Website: apple
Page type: customer-info-address
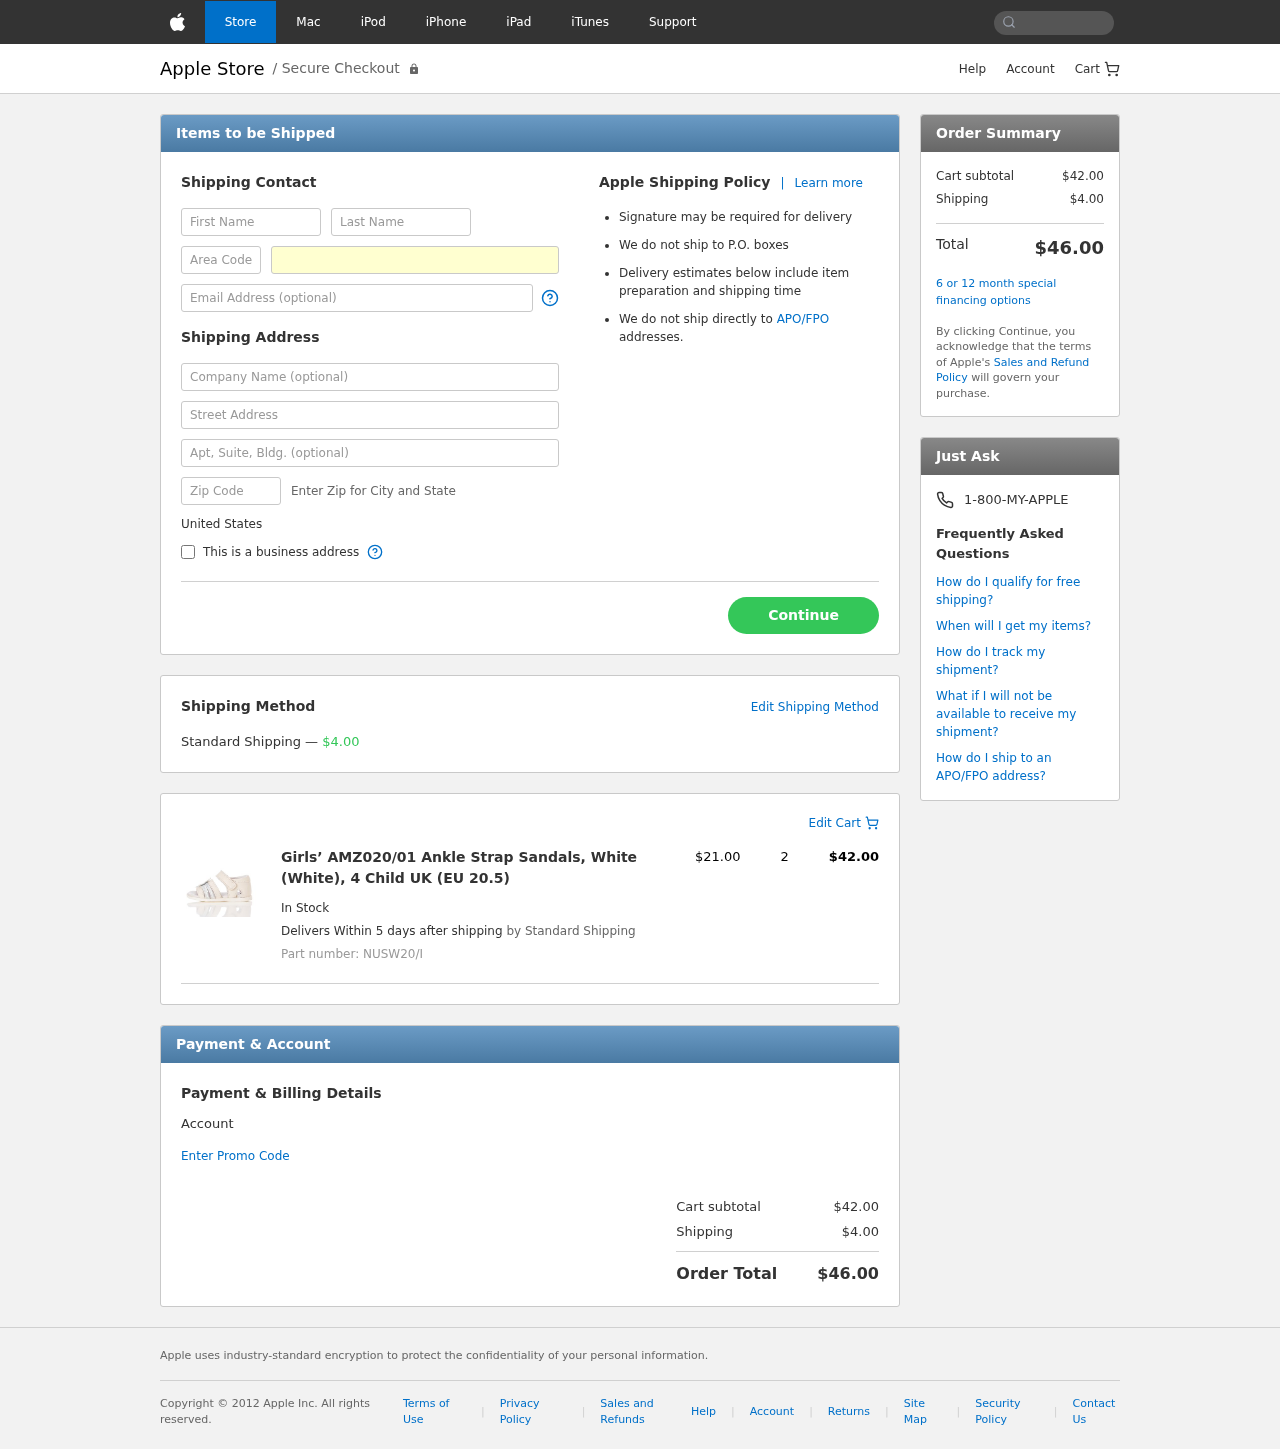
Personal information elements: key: PII_COUNTRY
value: United States
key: PII_FIRSTNAME
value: Kathleen
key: PII_LASTNAME
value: Snow
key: PII_PHONE_AREA
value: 740
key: PII_PHONE_LINE
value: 0465
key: PII_EMAIL
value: kathleensnow@hotmail.com
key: PII_STREET
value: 7688 Ellis Wall
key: PII_STREET2
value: Apt. 976
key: PII_POSTCODE
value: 22904
Product elements: key: PRODUCT1_NAME
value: Girls’ AMZ020/01 Ankle Strap Sandals, White (White), 4 Child UK (EU 20.5)
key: PRODUCT1_PRICE
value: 21
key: PRODUCT1_QUANTITY
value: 2
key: PRODUCT1_SKU
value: NUSW20/I
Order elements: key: ORDER_SHIPPING_COST
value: $4.00
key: ORDER_ITEM_TOTAL
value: $42.00
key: ORDER_SUBTOTAL
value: $42.00
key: ORDER_TOTAL
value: $46.00